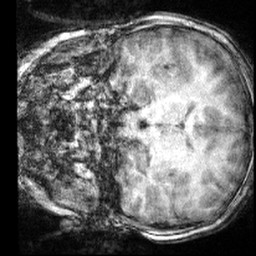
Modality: T1w
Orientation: coronal
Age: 8
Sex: male
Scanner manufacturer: siemens
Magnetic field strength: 3 T
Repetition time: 2.4 s
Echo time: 0.00374 s